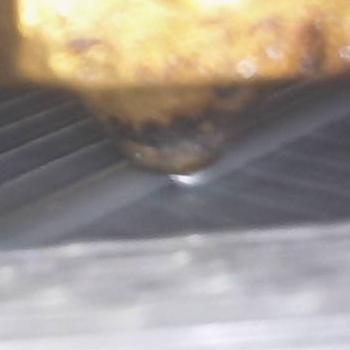
Flow rate: 133%